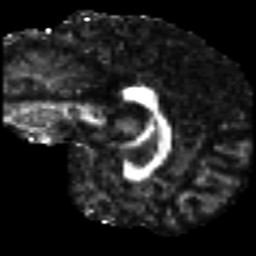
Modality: FA
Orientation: sagittal
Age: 41
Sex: male
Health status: ill
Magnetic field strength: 3 T
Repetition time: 9 s
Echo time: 0.093 s